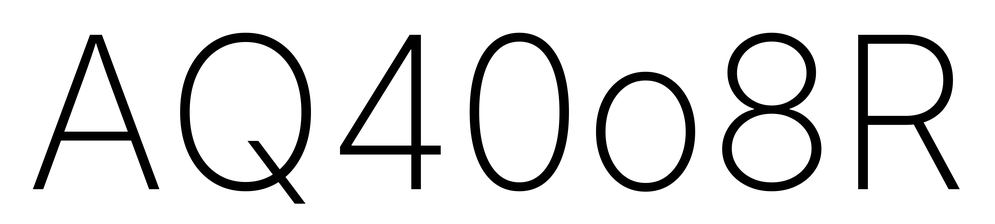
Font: Inter_ExtraLight